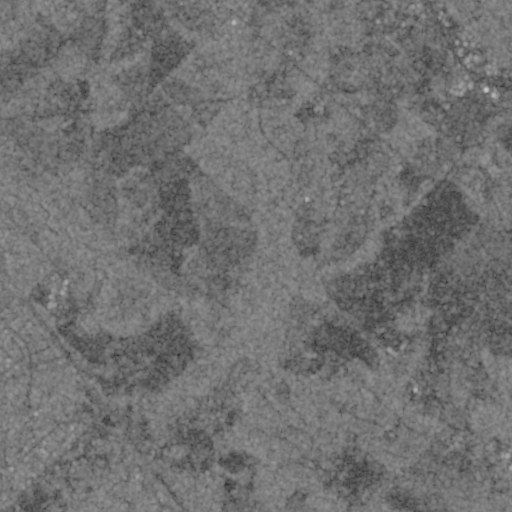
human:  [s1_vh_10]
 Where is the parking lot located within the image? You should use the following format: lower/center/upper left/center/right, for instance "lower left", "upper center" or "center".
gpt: The parking lot is located in the lower left of the image.
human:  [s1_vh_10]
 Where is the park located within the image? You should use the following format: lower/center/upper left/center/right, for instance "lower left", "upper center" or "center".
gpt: There is no park in the image.

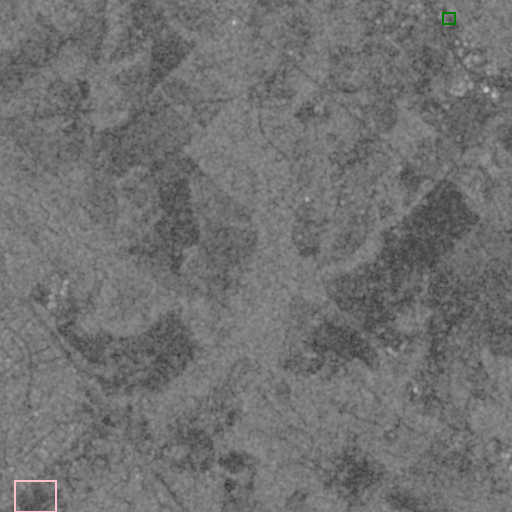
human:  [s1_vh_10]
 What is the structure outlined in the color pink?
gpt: The structure outlined in pink is a park.
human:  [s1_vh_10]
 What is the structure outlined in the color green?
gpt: The structure outlined in green is a building.
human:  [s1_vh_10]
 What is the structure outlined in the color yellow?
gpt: There is no yellow outline.